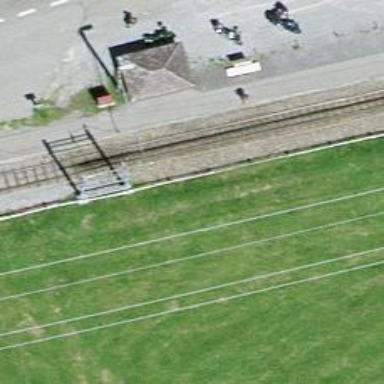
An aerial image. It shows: Stop position for public transport on the railway.